Interaction volume radius: 5 \u00c5
Interaction volume height: 40 \u00c5
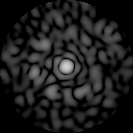
Disorder parameter: 0.808